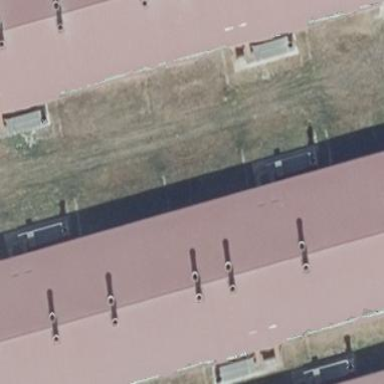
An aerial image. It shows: Farm building with gabled roof oriented along its structure.